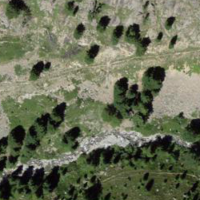
EUNIS habitat code: 26
Species observed at this site:
Oenanthe oenanthe